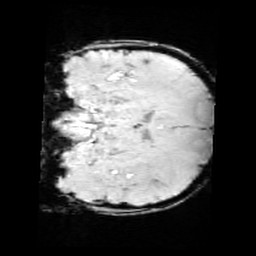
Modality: SWI
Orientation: coronal
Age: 9
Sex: male
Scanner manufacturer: siemens
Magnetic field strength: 3 T
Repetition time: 0.027 s
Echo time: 0.02 s